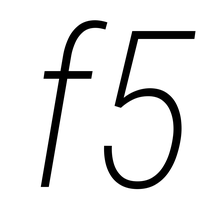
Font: Roboto-Italic_Condensed_ExtraLight_Italic